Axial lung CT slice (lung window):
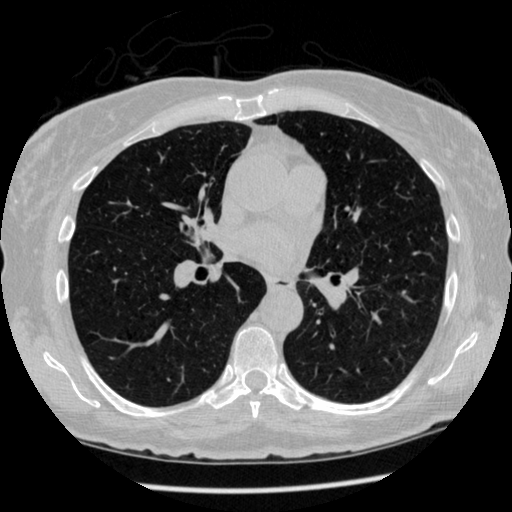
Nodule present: no